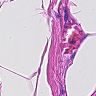
Metastatic tissue present: no